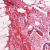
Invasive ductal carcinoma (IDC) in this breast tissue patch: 0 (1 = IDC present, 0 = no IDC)